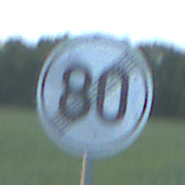
Verkehrszeichen: EndeGeschwindigkeit80
Umgebung: Outdoor, Nature
Tageszeit: SunriseSunset
Wetter: PartlyCloudy
Licht: Natural
Jahreszeit: NotSpecified
Kontrast: MediumContrast